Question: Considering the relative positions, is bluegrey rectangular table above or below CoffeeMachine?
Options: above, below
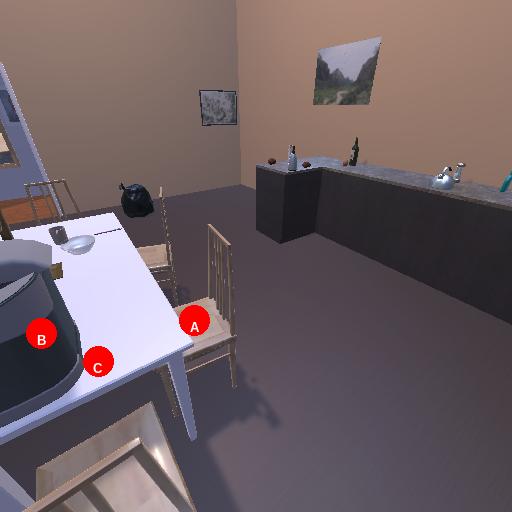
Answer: above